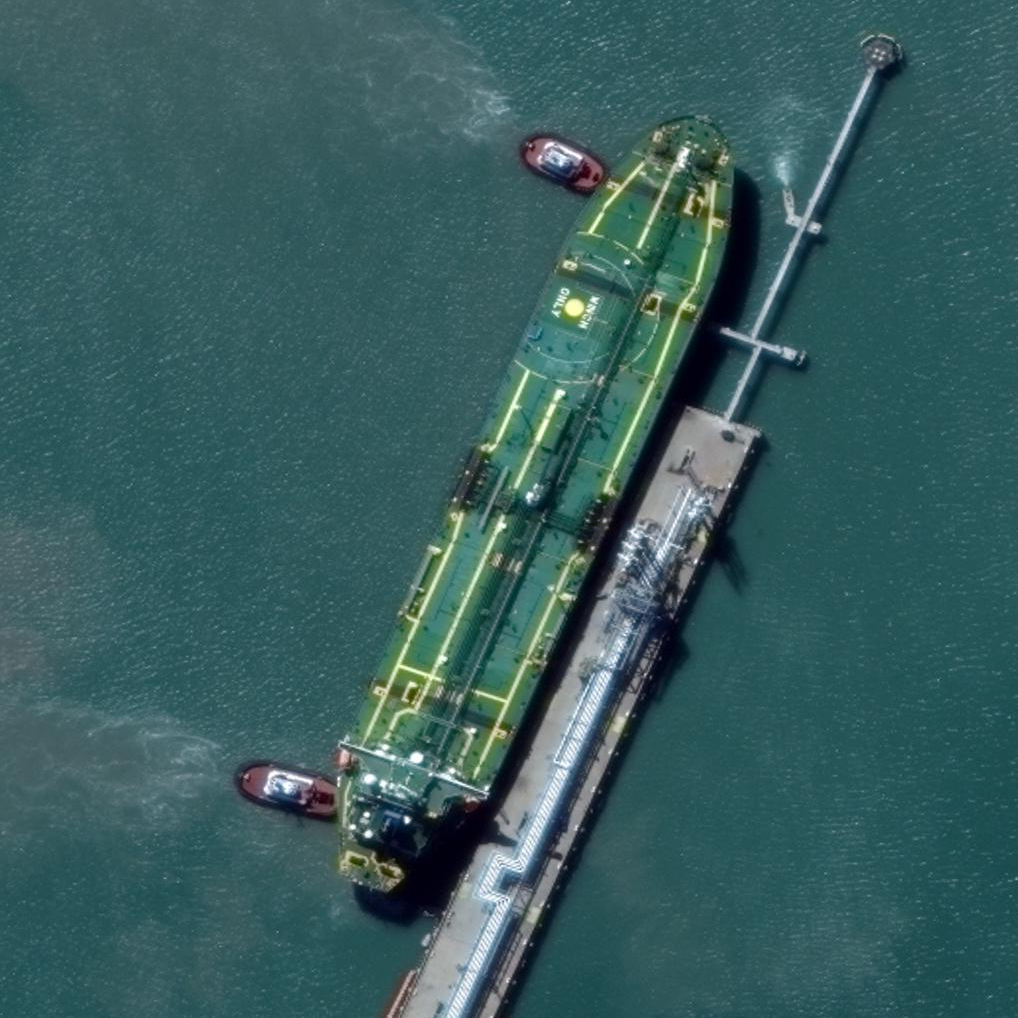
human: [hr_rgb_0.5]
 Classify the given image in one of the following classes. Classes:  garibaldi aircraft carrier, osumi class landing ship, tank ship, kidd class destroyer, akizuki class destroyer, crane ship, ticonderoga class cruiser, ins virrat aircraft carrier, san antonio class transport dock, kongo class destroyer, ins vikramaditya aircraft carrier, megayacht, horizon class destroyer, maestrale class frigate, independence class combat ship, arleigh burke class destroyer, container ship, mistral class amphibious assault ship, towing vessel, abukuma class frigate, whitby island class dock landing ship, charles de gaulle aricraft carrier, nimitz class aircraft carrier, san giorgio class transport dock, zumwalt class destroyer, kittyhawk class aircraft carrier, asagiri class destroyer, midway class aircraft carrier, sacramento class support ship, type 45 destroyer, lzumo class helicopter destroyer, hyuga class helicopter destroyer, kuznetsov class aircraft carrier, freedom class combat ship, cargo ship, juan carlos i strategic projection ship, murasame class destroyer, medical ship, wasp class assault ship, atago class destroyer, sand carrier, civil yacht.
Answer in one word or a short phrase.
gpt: Tank ship